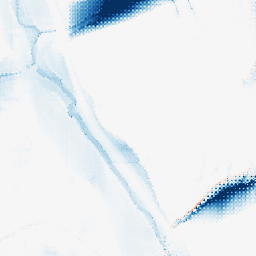
Category: morphological
Decomposition family: morphological_square
Decomposition parameters: operation: closing
size: 50
Upsampling method: regularized
Upsampling parameters: scale: 2
lambda_reg: 0.1
Upsampling scale: 2